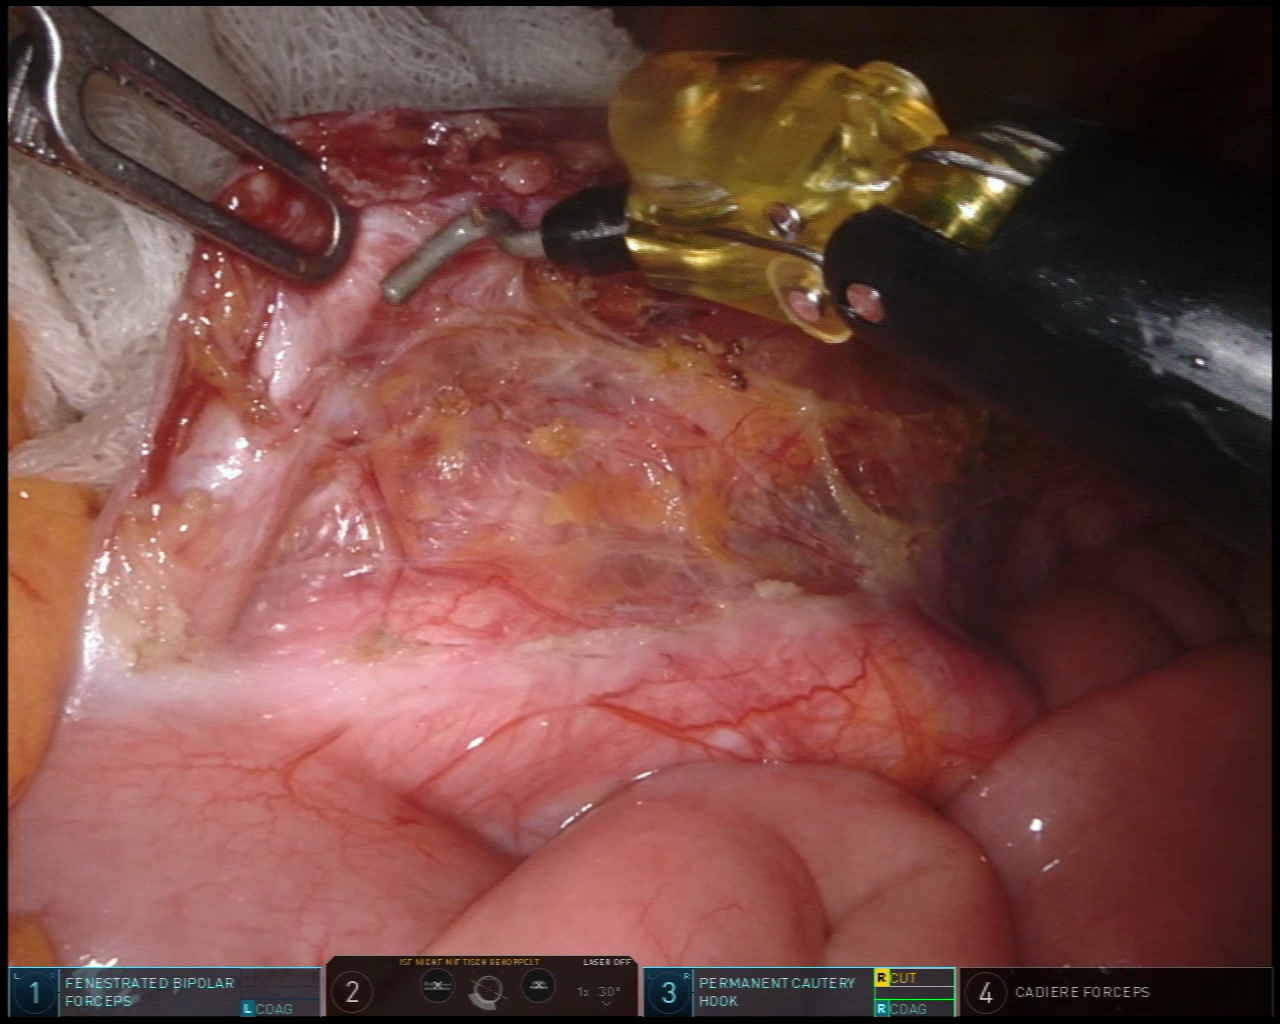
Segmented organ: inferior_mesenteric_artery
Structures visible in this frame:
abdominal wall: no
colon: no
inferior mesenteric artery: yes
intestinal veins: no
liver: no
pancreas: no
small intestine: yes
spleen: no
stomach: no
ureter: no
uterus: no
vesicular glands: no